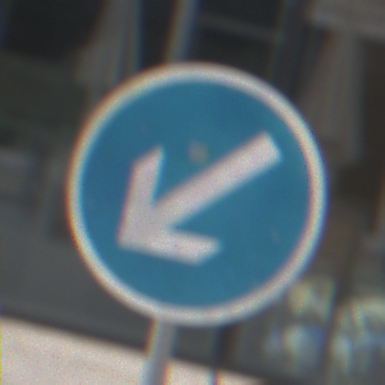
Verkehrszeichen: VorgeschriebeneVorbeifahrtLinks
Umgebung: Outdoor, Urban
Tageszeit: Midday
Wetter: Overcast
Licht: Natural
Jahreszeit: NotSpecified
Kontrast: LowContrast